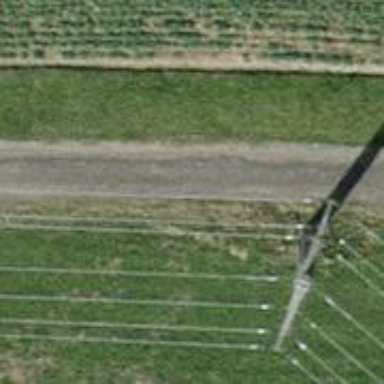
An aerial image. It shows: Agricultural track with grade2 tracktype suitable for agricultural vehicles.